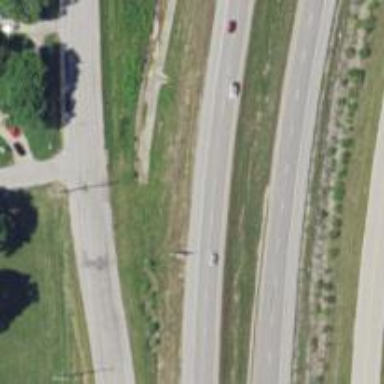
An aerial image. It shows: Trunk highway.